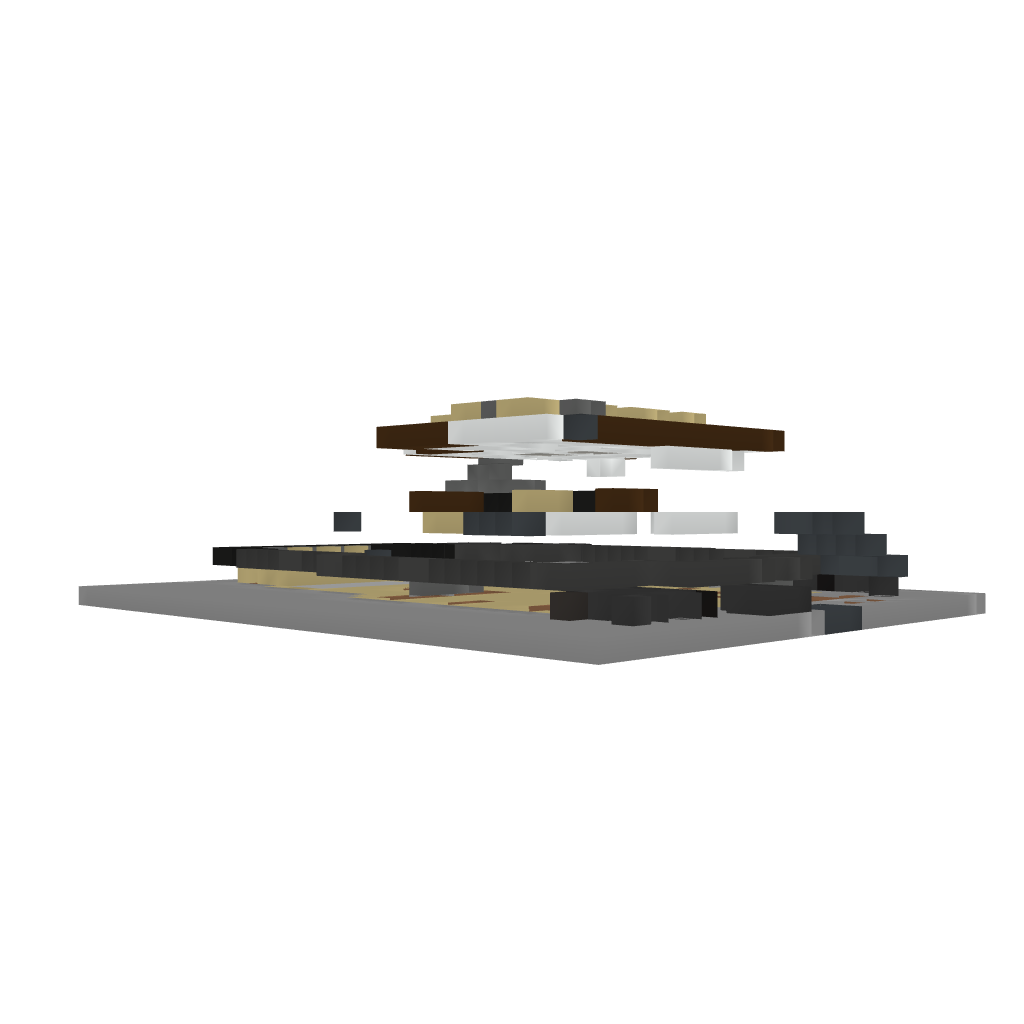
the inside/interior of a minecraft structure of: Modern House #2 (By Ecl1pse8) 1.7.2